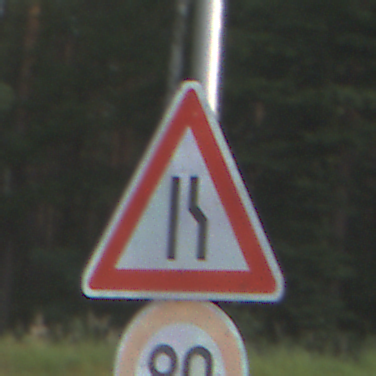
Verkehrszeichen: EinseitigVerengteFahrbahnRechts
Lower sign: Geschwindigkeit80
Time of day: SunriseSunset
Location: Outdoor (Nature)
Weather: PartlyCloudy
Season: NotSpecified
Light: Natural